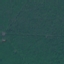
Land use / land cover: Forest